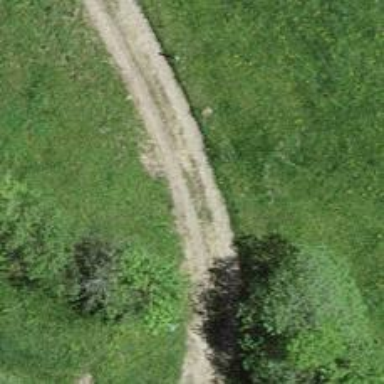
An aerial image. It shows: Cobblestone track with grade3 quality.